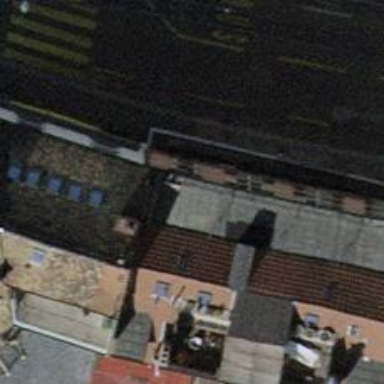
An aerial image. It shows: Bar.